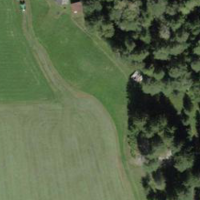
EUNIS habitat code: 24
Species observed at this site:
Salvia pratensis